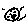
Label: moon